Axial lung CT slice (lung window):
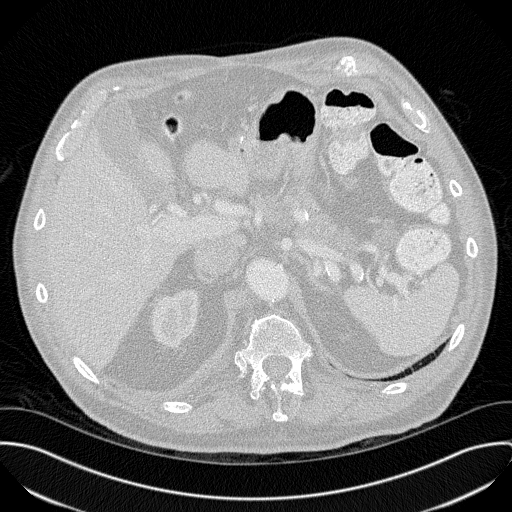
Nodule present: no